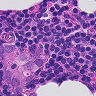
Metastatic tissue present: yes